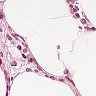
Metastatic tissue present: no